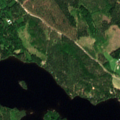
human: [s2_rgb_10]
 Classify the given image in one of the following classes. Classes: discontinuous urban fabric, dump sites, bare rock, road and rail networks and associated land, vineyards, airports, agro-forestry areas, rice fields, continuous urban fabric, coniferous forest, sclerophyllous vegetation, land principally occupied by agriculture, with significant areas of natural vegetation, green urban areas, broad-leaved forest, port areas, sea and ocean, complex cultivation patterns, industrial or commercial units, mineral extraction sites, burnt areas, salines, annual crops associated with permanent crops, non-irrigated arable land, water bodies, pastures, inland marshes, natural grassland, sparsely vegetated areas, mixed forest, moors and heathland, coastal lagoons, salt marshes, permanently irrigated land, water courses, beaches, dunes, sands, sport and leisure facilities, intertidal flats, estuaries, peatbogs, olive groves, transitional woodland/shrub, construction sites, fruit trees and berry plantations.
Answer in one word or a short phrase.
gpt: land principally occupied by agriculture, with significant areas of natural vegetation, coniferous forest, mixed forest, water bodies